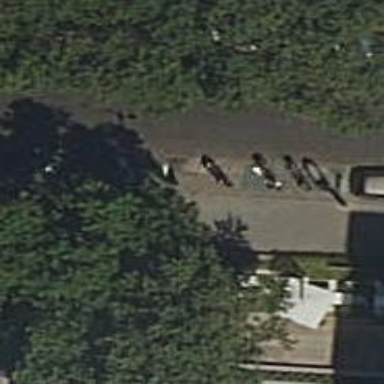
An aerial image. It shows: Motorcycle parking area.